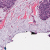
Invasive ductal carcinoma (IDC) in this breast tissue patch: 1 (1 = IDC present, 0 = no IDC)